Question: This is my DropDownList field -
'''
@Html.DropDownListFor(m => m.TypeId, (IEnumerable<SelectListItem>)ViewData["Types"], "--Choose One--", htmlAttributes: new { @class = "form-control" })
'''
How do I make sure that the optionLabel: '--Choose One--' is displayed when nothing is selected and disappears when the list is showing, essentially acting as a placeholder?
I basically do not want the label to participate in jQuery validation so need to remove it on showing. Here is the jQuery snippet -
'''
rules: {
TypeId: {
required: true
}
}
'''
But still '--Choose One--' is considered as a valid value and is marked as success -

This is the html generated for the dropdownlist -
'''
<select class="form-control" data-val="true" data-val-number="The field TypeId must be a number." data-val-required="The TypeId field is required." id="TypeId" name="TypeId">
<option value="">--Choose One--</option>
<option value="1">Option 1</option>
<option value="2">Option 2</option>
</select>
'''
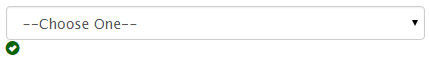
Answer: Here is a <URL>
'''
$('#typeId').on('change',function(){
if($(this).children('option[value=""]').length){
$(this).children('option[value=""]').remove()
}
});
'''
it will remove options label from select whaen you choose something